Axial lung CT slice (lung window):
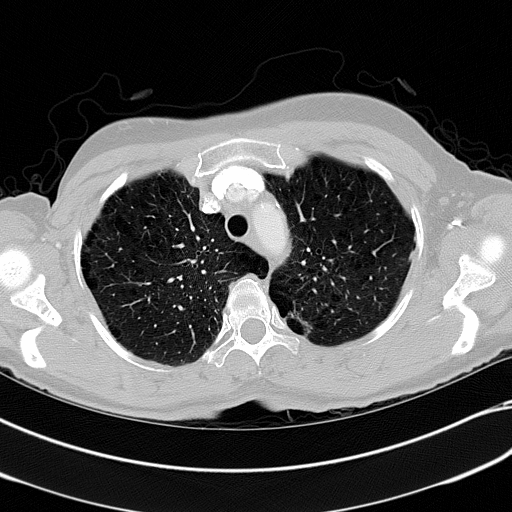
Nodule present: no